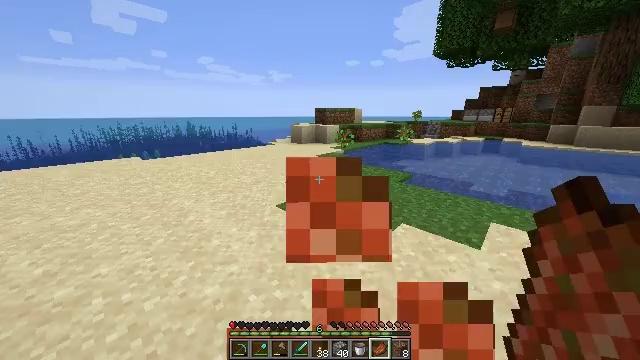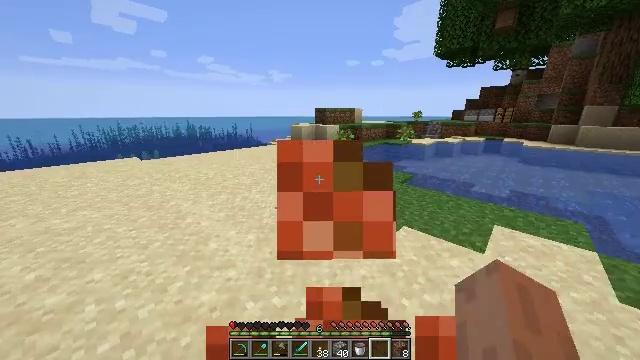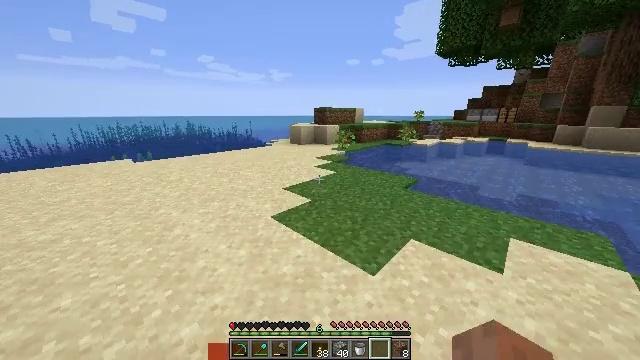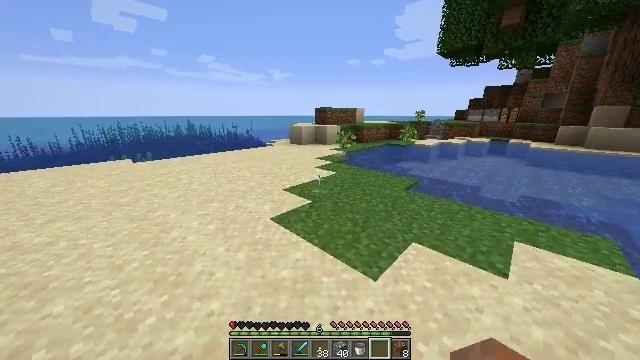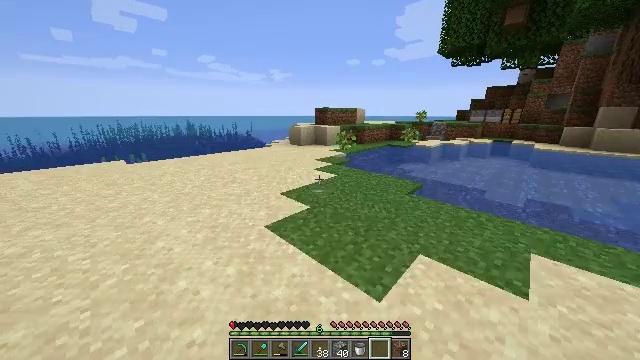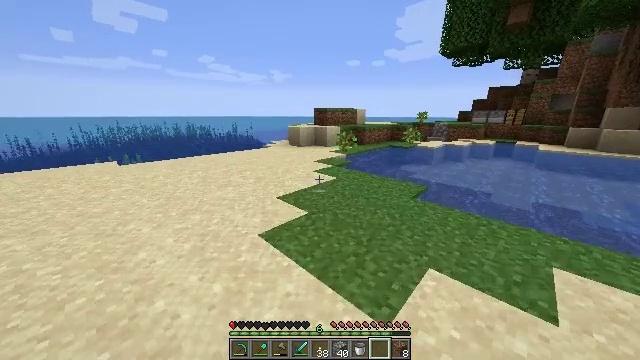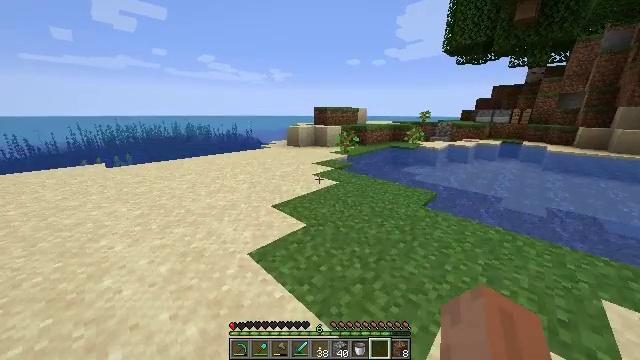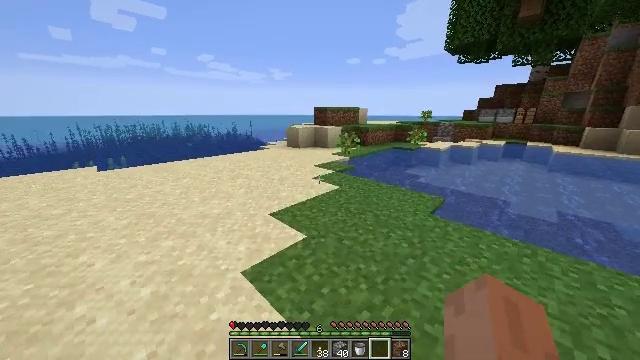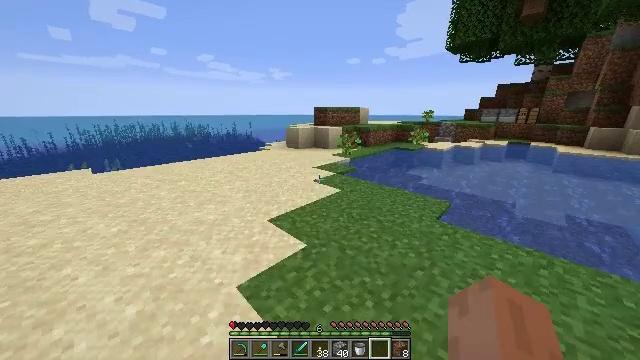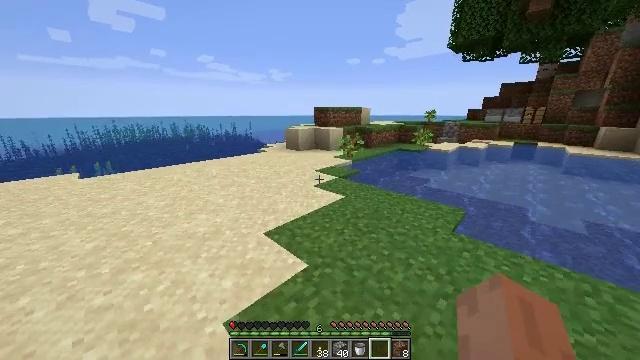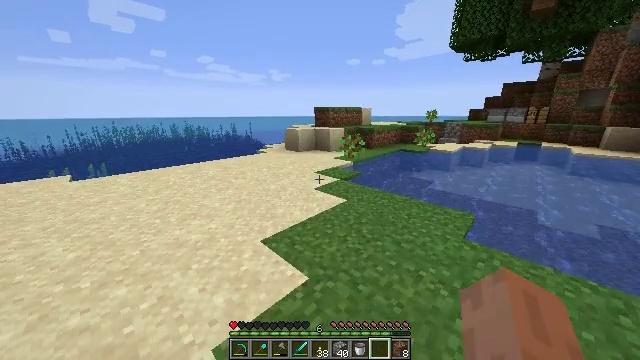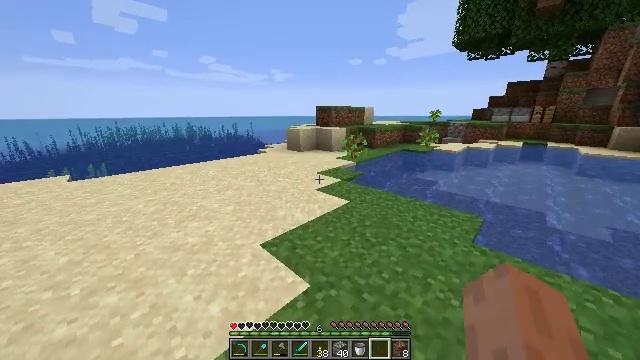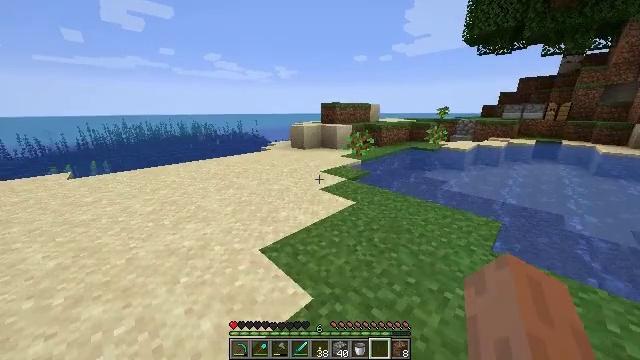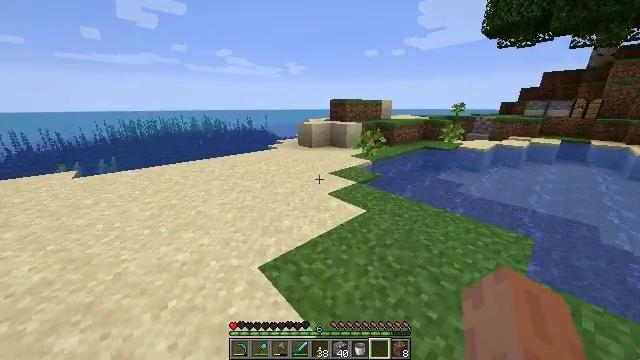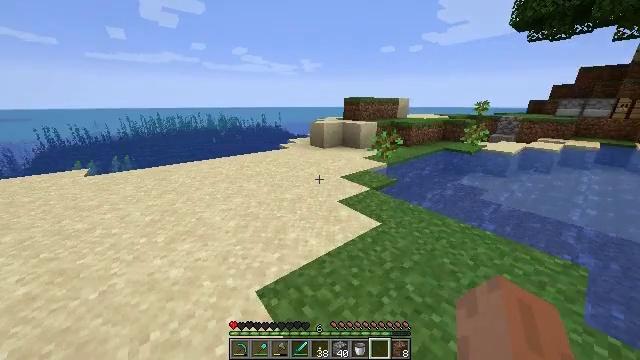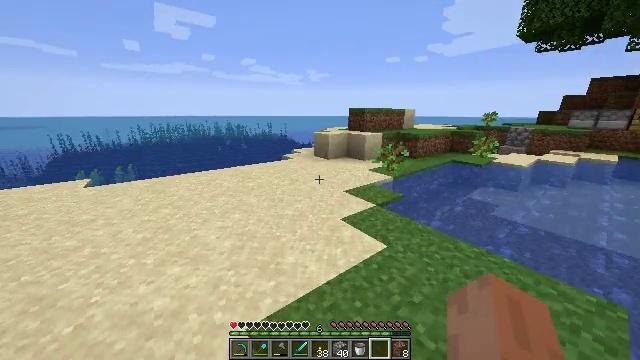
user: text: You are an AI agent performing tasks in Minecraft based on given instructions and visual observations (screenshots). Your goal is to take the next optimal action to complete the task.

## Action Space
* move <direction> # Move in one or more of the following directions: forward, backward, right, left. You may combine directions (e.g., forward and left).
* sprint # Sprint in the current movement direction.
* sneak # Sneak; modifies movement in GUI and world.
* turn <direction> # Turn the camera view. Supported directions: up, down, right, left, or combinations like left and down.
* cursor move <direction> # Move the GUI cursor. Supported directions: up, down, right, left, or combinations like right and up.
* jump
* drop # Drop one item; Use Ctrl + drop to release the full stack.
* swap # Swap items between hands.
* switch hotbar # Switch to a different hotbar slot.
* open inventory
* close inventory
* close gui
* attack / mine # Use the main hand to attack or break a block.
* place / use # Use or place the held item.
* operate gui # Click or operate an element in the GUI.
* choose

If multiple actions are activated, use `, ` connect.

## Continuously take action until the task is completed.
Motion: motion action
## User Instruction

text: Place kelp in a furnace to get dried kelp.
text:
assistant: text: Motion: move forward, use / place
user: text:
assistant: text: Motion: move forward, sprint, use / place
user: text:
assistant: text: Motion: move forward, sprint, use / place
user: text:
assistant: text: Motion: move forward, sprint
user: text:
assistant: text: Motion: move forward, sprint
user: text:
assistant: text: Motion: move forward, sprint
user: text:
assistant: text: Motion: move forward, sprint
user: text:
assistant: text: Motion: move forward, sprint
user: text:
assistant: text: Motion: move forward, sprint
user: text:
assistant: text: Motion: move forward, sprint
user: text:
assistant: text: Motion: move forward, sprint
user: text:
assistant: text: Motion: move forward, sprint, turn left
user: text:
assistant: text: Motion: move forward, sprint, turn left
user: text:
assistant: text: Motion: move forward, sprint, turn left
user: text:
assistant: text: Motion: move forward, sprint, turn left and up, jump
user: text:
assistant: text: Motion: move forward, sprint, jump
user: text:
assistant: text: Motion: move forward, sprint, jump
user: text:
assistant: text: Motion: move forward, sprint, jump
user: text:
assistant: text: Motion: move forward, sprint, jump
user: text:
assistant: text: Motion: move forward, sprint, turn right, jump
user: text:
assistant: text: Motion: move forward, sprint, turn right, jump
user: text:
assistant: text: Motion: move forward, sprint, turn right
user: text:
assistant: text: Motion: move forward, sprint, turn right
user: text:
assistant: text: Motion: move forward, sprint, turn right
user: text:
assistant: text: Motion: move forward, sprint
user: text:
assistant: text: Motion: move forward, sprint
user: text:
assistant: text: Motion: move forward, sprint, turn right
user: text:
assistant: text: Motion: move forward, sprint, turn right
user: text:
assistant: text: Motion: move forward, sprint, turn right
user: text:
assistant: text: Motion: move forward, sprint, turn right